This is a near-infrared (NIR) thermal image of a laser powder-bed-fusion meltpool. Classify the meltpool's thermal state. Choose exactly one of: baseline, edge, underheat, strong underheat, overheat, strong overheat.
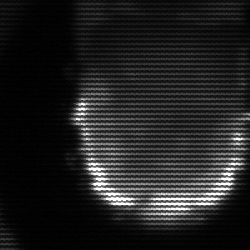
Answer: baseline